Question: I'm plotting several histograms using Pandas 'hist' method.
'''
%matplotlib inline
import pandas as pd
import numpy as np
d = {"columns":["a","b","c","d","e"],"index":[0,1,2,3,4,5,6,7,8,9,10,11,12,13,14,15,16,17,18,19,20,21,22,23,24,25,26,27,28,29,30,31,32,33,34,35,36,37,38,39,40,41,42,43,44,45,46,47,48,49,50,51,52,53,54,55,56,57,58,59,60,61,62,63,64,65,66,67,68,69,70,71,72,73,74,75,76,77,78,79,80,81,82,83,84,85,86,87,88,89,90,91,92,93,94,95,96,97,98,99,100,101,102,103,104,105,106,107,108,109,110,111,112,113,114,115,116,117,118,119,120,121,122,123,124,125,126,127,128,129,130,131,132,133,134,135,136,137,138,139,140,141,142,143,144,145,146,147,148,149,150,151,152,153,154,155,156,157,158,159,160,161,162,163,164,165,166,167,168,169,170,171,172,173,174,175,176,177,178,179,180,181,182,183,184,185,186,187,188,189,190,191,192,193,194,195,196,197,198,199,200,201,202,203,204,205,206,207,208,209,210,211,212,213,214,215,216,217,218,219,220,221,222,223,224,225,226,227,228,229,230,231,232,233,234,235,236,237,238,239,240,241,242,243,244,245,246,247,248,249,250,251,252,253,254,255,256,257,258,259,260,261,262,263,264,265,266,267,268,269,270,271,272,273,274,275,276,277,278,279,280,281,282,283,284,285,286,287,288,289,290,291,292,293,294,295,296,297,298,299,300,301,302,303,304,305,306,307,308,309,310,311,312,313,314,315,316,317,318,319,320,321,322,323,324,325,326,327,328,329,330,331,332,333,334,335,336,337,338,339,340,341,342,343,344,345,346,347,348,349,350,351,352,353,354,355,356,357,358,359,360,361,362,363,364,365,366,367,368,369,370,371,372,373,374,375,376,377,378,379,380,381,382,383,384,385,386,387,388,389,390,391,392,393,394,395,396,397,398,399,400,401,402,403,404,405,406,407,408,409,410,411,412,413,414,415,416,417,418,419,420,421,422,423,424,425,426,427,428,429,430,431,432,433,434,435,436,437,438,439,440,441,442,443,444,445,446,447,448,449,450,451,452,453,454,455,456,457,458,459,460,461,462,463,464,465,466,467,468,469,470,471,472,473,474,475,476,477,478,479,480,481,482,483,484,485,486,487,488,489,490,491,492,493,494,495,496,497,498,499],"data":[[-2,0,-1,0,1],[-1,1,0,1,-2],[0,0,0,0,-2],[-1,2,0,-1,0],[0,0,-1,-2,0],[0,0,0,-2,0],[0,0,4,0,-2],[3,1,0,-1,-2],[1,2,0,-1,-2],[1,0,0,-1,-2],[1,2,2,0,0],[-1,2,0,-1,1],[-1,0,0,-1,0],[-1,2,0,-1,-1],[3,0,1,-1,-1],[-2,0,-1,0,1],[-1,1,0,1,-2],[0,0,0,0,-2],[-1,2,0,-1,0],[0,0,-1,-2,0],[0,0,0,-2,0],[0,0,4,0,-2],[3,1,0,-1,-2],[1,2,0,-1,-2],[1,0,0,-1,-2],[1,2,2,0,0],[-1,2,0,-1,1],[-1,0,0,-1,0],[-1,2,0,-1,-1],[3,0,1,-1,-1],[-2,0,-1,0,1],[-1,1,0,1,-2],[0,0,0,0,-2],[-1,2,0,-1,0],[0,0,-1,-2,0],[0,0,0,-2,0],[0,0,4,0,-2],[3,1,0,-1,-2],[1,2,0,-1,-2],[1,0,0,-1,-2],[1,2,2,0,0],[-1,2,0,-1,1],[-1,0,0,-1,0],[-1,2,0,-1,-1],[3,0,1,-1,-1],[-2,0,-1,0,1],[-1,1,0,1,-2],[0,0,0,0,-2],[-1,2,0,-1,0],[0,0,-1,-2,0],[0,0,0,-2,0],[0,0,4,0,-2],[3,1,0,-1,-2],[1,2,0,-1,-2],[1,0,0,-1,-2],[1,2,2,0,0],[-1,2,0,-1,1],[-1,0,0,-1,0],[-1,2,0,-1,-1],[3,0,1,-1,-1],[-2,0,-1,0,1],[-1,1,0,1,-2],[0,0,0,0,-2],[-1,2,0,-1,0],[0,0,-1,-2,0],[0,0,0,-2,0],[0,0,4,0,-2],[3,1,0,-1,-2],[1,2,0,-1,-2],[1,0,0,-1,-2],[1,2,2,0,0],[-1,2,0,-1,1],[-1,0,0,-1,0],[-1,2,0,-1,-1],[3,0,1,-1,-1],[-2,0,-1,0,1],[-1,1,0,1,-2],[0,0,0,0,-2],[-1,2,0,-1,0],[0,0,-1,-2,0],[0,0,0,-2,0],[0,0,4,0,-2],[3,1,0,-1,-2],[1,2,0,-1,-2],[1,0,0,-1,-2],[1,2,2,0,0],[-1,2,0,-1,1],[-1,0,0,-1,0],[-1,2,0,-1,-1],[3,0,1,-1,-1],[-2,0,-1,0,1],[-1,1,0,1,-2],[0,0,0,0,-2],[-1,2,0,-1,0],[0,0,-1,-2,0],[0,0,0,-2,0],[0,0,4,0,-2],[3,1,0,-1,-2],[1,2,0,-1,-2],[1,0,0,-1,-2],[1,2,2,0,0],[-1,2,0,-1,1],[-1,0,0,-1,0],[-1,2,0,-1,-1],[3,0,1,-1,-1],[-2,0,-1,0,1],[-1,1,0,1,-2],[0,0,0,0,-2],[-1,2,0,-1,0],[0,0,-1,-2,0],[0,0,0,-2,0],[0,0,4,0,-2],[3,1,0,-1,-2],[1,2,0,-1,-2],[1,0,0,-1,-2],[1,2,2,0,0],[-1,2,0,-1,1],[-1,0,0,-1,0],[-1,2,0,-1,-1],[3,0,1,-1,-1],[-2,0,-1,0,1],[-1,1,0,1,-2],[0,0,0,0,-2],[-1,2,0,-1,0],[0,0,-1,-2,0],[0,0,0,-2,0],[0,0,4,0,-2],[3,1,0,-1,-2],[1,2,0,-1,-2],[1,0,0,-1,-2],[1,2,2,0,0],[-1,2,0,-1,1],[-1,0,0,-1,0],[-1,2,0,-1,-1],[3,0,1,-1,-1],[-2,0,-1,0,1],[-1,1,0,1,-2],[0,0,0,0,-2],[-1,2,0,-1,0],[0,0,-1,-2,0],[0,0,0,-2,0],[0,0,4,0,-2],[3,1,0,-1,-2],[1,2,0,-1,-2],[1,0,0,-1,-2],[1,2,2,0,0],[-1,2,0,-1,1],[-1,0,0,-1,0],[-1,2,0,-1,-1],[3,0,1,-1,-1],[-2,0,-1,0,1],[-1,1,0,1,-2],[0,0,0,0,-2],[-1,2,0,-1,0],[0,0,-1,-2,0],[0,0,0,-2,0],[0,0,4,0,-2],[3,1,0,-1,-2],[1,2,0,-1,-2],[1,0,0,-1,-2],[1,2,2,0,0],[-1,2,0,-1,1],[-1,0,0,-1,0],[-1,2,0,-1,-1],[3,0,1,-1,-1],[-2,0,-1,0,1],[-1,1,0,1,-2],[0,0,0,0,-2],[-1,2,0,-1,0],[0,0,-1,-2,0],[0,0,0,-2,0],[0,0,4,0,-2],[3,1,0,-1,-2],[1,2,0,-1,-2],[1,0,0,-1,-2],[1,2,2,0,0],[-1,2,0,-1,1],[-1,0,0,-1,0],[-1,2,0,-1,-1],[3,0,1,-1,-1],[-2,0,-1,0,1],[-1,1,0,1,-2],[0,0,0,0,-2],[-1,2,0,-1,0],[0,0,-1,-2,0],[0,0,0,-2,0],[0,0,4,0,-2],[3,1,0,-1,-2],[1,2,0,-1,-2],[1,0,0,-1,-2],[1,2,2,0,0],[-1,2,0,-1,1],[-1,0,0,-1,0],[-1,2,0,-1,-1],[3,0,1,-1,-1],[-2,0,-1,0,1],[-1,1,0,1,-2],[0,0,0,0,-2],[-1,2,0,-1,0],[0,0,-1,-2,0],[0,0,0,-2,0],[0,0,4,0,-2],[3,1,0,-1,-2],[1,2,0,-1,-2],[1,0,0,-1,-2],[1,2,2,0,0],[-1,2,0,-1,1],[-1,0,0,-1,0],[-1,2,0,-1,-1],[3,0,1,-1,-1],[-2,0,-1,0,1],[-1,1,0,1,-2],[0,0,0,0,-2],[-1,2,0,-1,0],[0,0,-1,-2,0],[0,0,0,-2,0],[0,0,4,0,-2],[3,1,0,-1,-2],[1,2,0,-1,-2],[1,0,0,-1,-2],[1,2,2,0,0],[-1,2,0,-1,1],[-1,0,0,-1,0],[-1,2,0,-1,-1],[3,0,1,-1,-1],[-2,0,-1,0,1],[-1,1,0,1,-2],[0,0,0,0,-2],[-1,2,0,-1,0],[0,0,-1,-2,0],[0,0,0,-2,0],[0,0,4,0,-2],[3,1,0,-1,-2],[1,2,0,-1,-2],[1,0,0,-1,-2],[1,2,2,0,0],[-1,2,0,-1,1],[-1,0,0,-1,0],[-1,2,0,-1,-1],[3,0,1,-1,-1],[-2,0,-1,0,1],[-1,1,0,1,-2],[0,0,0,0,-2],[-1,2,0,-1,0],[0,0,-1,-2,0],[0,0,0,-2,0],[0,0,4,0,-2],[3,1,0,-1,-2],[1,2,0,-1,-2],[1,0,0,-1,-2],[1,2,2,0,0],[-1,2,0,-1,1],[-1,0,0,-1,0],[-1,2,0,-1,-1],[3,0,1,-1,-1],[-2,0,-1,0,1],[-1,1,0,1,-2],[0,0,0,0,-2],[-1,2,0,-1,0],[0,0,-1,-2,0],[0,0,0,-2,0],[0,0,4,0,-2],[3,1,0,-1,-2],[1,2,0,-1,-2],[1,0,0,-1,-2],[1,2,2,0,0],[-1,2,0,-1,1],[-1,0,0,-1,0],[-1,2,0,-1,-1],[3,0,1,-1,-1],[-2,0,-1,0,1],[-1,1,0,1,-2],[0,0,0,0,-2],[-1,2,0,-1,0],[0,0,-1,-2,0],[0,0,0,-2,0],[0,0,4,0,-2],[3,1,0,-1,-2],[1,2,0,-1,-2],[1,0,0,-1,-2],[1,2,2,0,0],[-1,2,0,-1,1],[-1,0,0,-1,0],[-1,2,0,-1,-1],[3,0,1,-1,-1],[-2,0,-1,0,1],[-1,1,0,1,-2],[0,0,0,0,-2],[-1,2,0,-1,0],[0,0,-1,-2,0],[0,0,0,-2,0],[0,0,4,0,-2],[3,1,0,-1,-2],[1,2,0,-1,-2],[1,0,0,-1,-2],[1,2,2,0,0],[-1,2,0,-1,1],[-1,0,0,-1,0],[-1,2,0,-1,-1],[3,0,1,-1,-1],[-2,0,-1,0,1],[-1,1,0,1,-2],[0,0,0,0,-2],[-1,2,0,-1,0],[0,0,-1,-2,0],[0,0,0,-2,0],[0,0,4,0,-2],[3,1,0,-1,-2],[1,2,0,-1,-2],[1,0,0,-1,-2],[1,2,2,0,0],[-1,2,0,-1,1],[-1,0,0,-1,0],[-1,2,0,-1,-1],[3,0,1,-1,-1],[-2,0,-1,0,1],[-1,1,0,1,-2],[0,0,0,0,-2],[-1,2,0,-1,0],[0,0,-1,-2,0],[0,0,0,-2,0],[0,0,4,0,-2],[3,1,0,-1,-2],[1,2,0,-1,-2],[1,0,0,-1,-2],[1,2,2,0,0],[-1,2,0,-1,1],[-1,0,0,-1,0],[-1,2,0,-1,-1],[3,0,1,-1,-1],[-2,0,-1,0,1],[-1,1,0,1,-2],[0,0,0,0,-2],[-1,2,0,-1,0],[0,0,-1,-2,0],[0,0,0,-2,0],[0,0,4,0,-2],[3,1,0,-1,-2],[1,2,0,-1,-2],[1,0,0,-1,-2],[1,2,2,0,0],[-1,2,0,-1,1],[-1,0,0,-1,0],[-1,2,0,-1,-1],[3,0,1,-1,-1],[-2,0,-1,0,1],[-1,1,0,1,-2],[0,0,0,0,-2],[-1,2,0,-1,0],[0,0,-1,-2,0],[0,0,0,-2,0],[0,0,4,0,-2],[3,1,0,-1,-2],[1,2,0,-1,-2],[1,0,0,-1,-2],[1,2,2,0,0],[-1,2,0,-1,1],[-1,0,0,-1,0],[-1,2,0,-1,-1],[3,0,1,-1,-1],[-2,0,-1,0,1],[-1,1,0,1,-2],[0,0,0,0,-2],[-1,2,0,-1,0],[0,0,-1,-2,0],[0,0,0,-2,0],[0,0,4,0,-2],[3,1,0,-1,-2],[1,2,0,-1,-2],[1,0,0,-1,-2],[1,2,2,0,0],[-1,2,0,-1,1],[-1,0,0,-1,0],[-1,2,0,-1,-1],[3,0,1,-1,-1],[-2,0,-1,0,1],[-1,1,0,1,-2],[0,0,0,0,-2],[-1,2,0,-1,0],[0,0,-1,-2,0],[0,0,0,-2,0],[0,0,4,0,-2],[3,1,0,-1,-2],[1,2,0,-1,-2],[1,0,0,-1,-2],[1,2,2,0,0],[-1,2,0,-1,1],[-1,0,0,-1,0],[-1,2,0,-1,-1],[3,0,1,-1,-1],[-2,0,-1,0,1],[-1,1,0,1,-2],[0,0,0,0,-2],[-1,2,0,-1,0],[0,0,-1,-2,0],[0,0,0,-2,0],[0,0,4,0,-2],[3,1,0,-1,-2],[1,2,0,-1,-2],[1,0,0,-1,-2],[1,2,2,0,0],[-1,2,0,-1,1],[-1,0,0,-1,0],[-1,2,0,-1,-1],[3,0,1,-1,-1],[-2,0,-1,0,1],[-1,1,0,1,-2],[0,0,0,0,-2],[-1,2,0,-1,0],[0,0,-1,-2,0],[0,0,0,-2,0],[0,0,4,0,-2],[3,1,0,-1,-2],[1,2,0,-1,-2],[1,0,0,-1,-2],[1,2,2,0,0],[-1,2,0,-1,1],[-1,0,0,-1,0],[-1,2,0,-1,-1],[3,0,1,-1,-1],[-2,0,-1,0,1],[-1,1,0,1,-2],[0,0,0,0,-2],[-1,2,0,-1,0],[0,0,-1,-2,0],[0,0,0,-2,0],[0,0,4,0,-2],[3,1,0,-1,-2],[1,2,0,-1,-2],[1,0,0,-1,-2],[1,2,2,0,0],[-1,2,0,-1,1],[-1,0,0,-1,0],[-1,2,0,-1,-1],[3,0,1,-1,-1],[-2,0,-1,0,1],[-1,1,0,1,-2],[0,0,0,0,-2],[-1,2,0,-1,0],[0,0,-1,-2,0],[0,0,0,-2,0],[0,0,4,0,-2],[3,1,0,-1,-2],[1,2,0,-1,-2],[1,0,0,-1,-2],[1,2,2,0,0],[-1,2,0,-1,1],[-1,0,0,-1,0],[-1,2,0,-1,-1],[3,0,1,-1,-1],[-2,0,-1,0,1],[-1,1,0,1,-2],[0,0,0,0,-2],[-1,2,0,-1,0],[0,0,-1,-2,0],[0,0,0,-2,0],[0,0,4,0,-2],[3,1,0,-1,-2],[1,2,0,-1,-2],[1,0,0,-1,-2],[1,2,2,0,0],[-1,2,0,-1,1],[-1,0,0,-1,0],[-1,2,0,-1,-1],[3,0,1,-1,-1],[-2,0,-1,0,1],[-1,1,0,1,-2],[0,0,0,0,-2],[-1,2,0,-1,0],[0,0,-1,-2,0],[0,0,0,-2,0],[0,0,4,0,-2],[3,1,0,-1,-2],[1,2,0,-1,-2],[1,0,0,-1,-2],[1,2,2,0,0],[-1,2,0,-1,1],[-1,0,0,-1,0],[-1,2,0,-1,-1],[3,0,1,-1,-1],[-2,0,-1,0,1],[-1,1,0,1,-2],[0,0,0,0,-2],[-1,2,0,-1,0],[0,0,-1,-2,0],[0,0,0,-2,0],[0,0,4,0,-2],[3,1,0,-1,-2],[1,2,0,-1,-2],[1,0,0,-1,-2],[1,2,2,0,0],[-1,2,0,-1,1],[-1,0,0,-1,0],[-1,2,0,-1,-1],[3,0,1,-1,-1],[-2,0,-1,0,1],[-1,1,0,1,-2],[0,0,0,0,-2],[-1,2,0,-1,0],[0,0,-1,-2,0]]}
df = pd.DataFrame(d['data'], columns=d['columns'], index=d['index'])
bins = np.arange(-5, 5+1, 0.5)
_ = df.hist(figsize=(12, 10), bins=bins)
'''
I'm getting the following histograms:

I'd like to have bars either centered on x-labels (-2, -1, 0, 1, 3) for "a" histogram or have bars at the left of x-labels
I'm looking at <URL> but I can't find a solution.
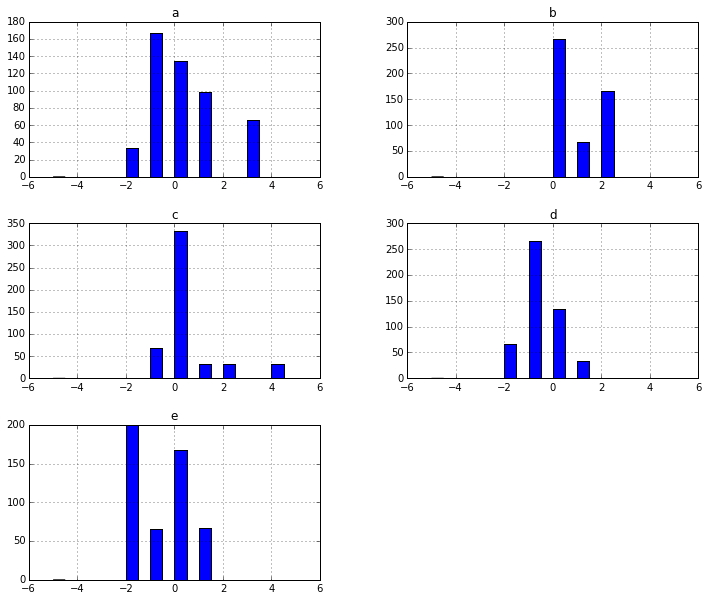
Answer: In order to center the bars you can do
'''
_ = df.hist(figsize=(12, 10), bins=bins, align='left')
'''